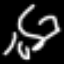
Label: fork